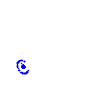
Particle: proton